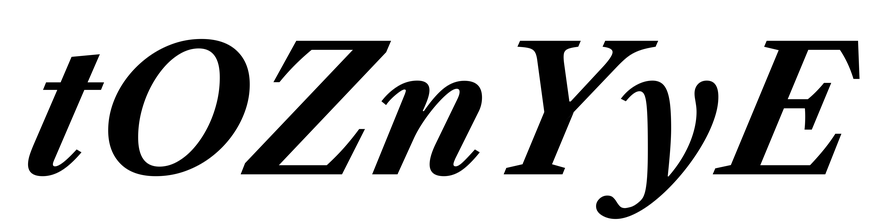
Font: LibreCaslonText-Italic_Bold_Italic